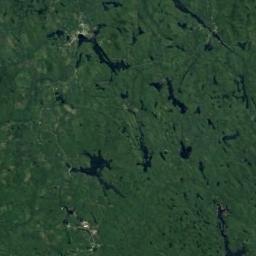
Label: wetland